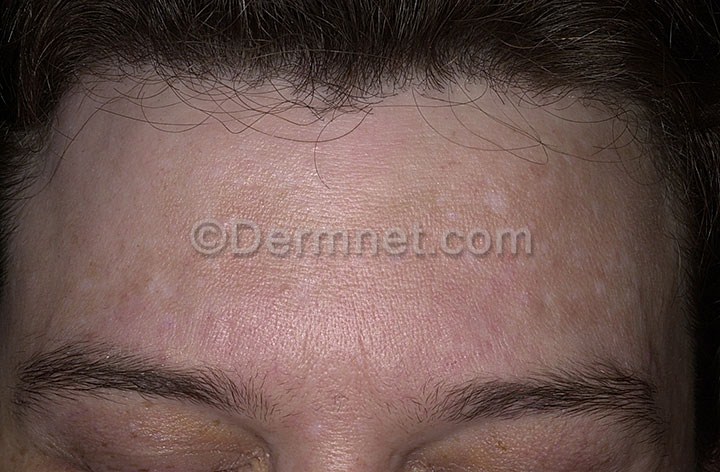
Disease: Light Diseases and Disorders of Pigmentation